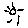
Label: sun